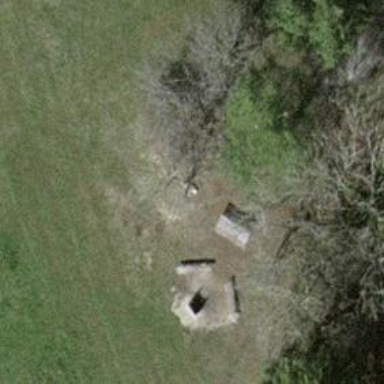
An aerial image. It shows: Picnic table located in leisure land area.